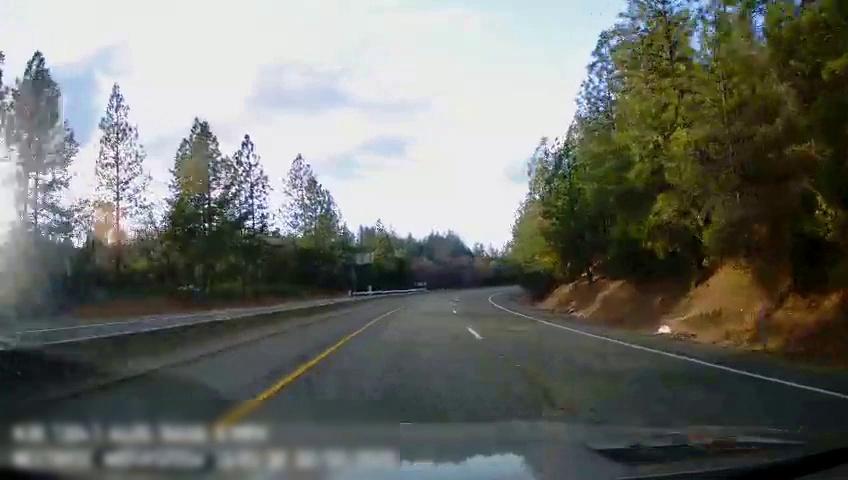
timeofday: Day
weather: Sunny
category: Drivable Space
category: Drivable Space
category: Lanes | Opposite Lane
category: Lanes | Alternate Lane
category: Lanes | Current Lane
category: Lanes | Alternate Lane